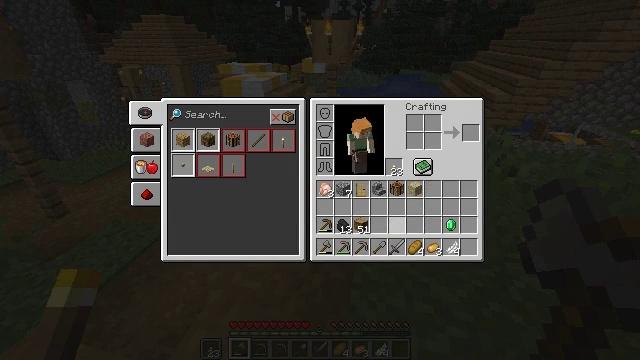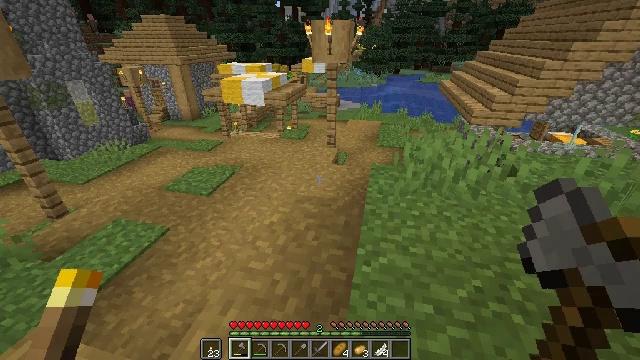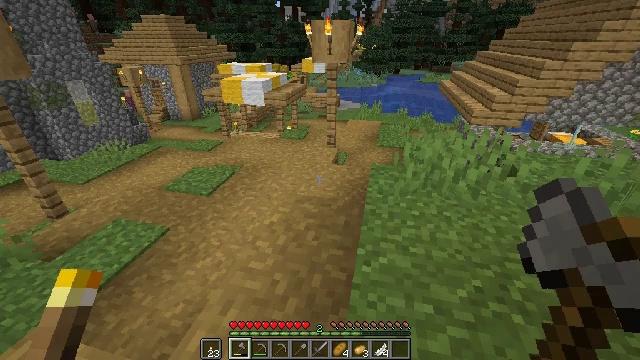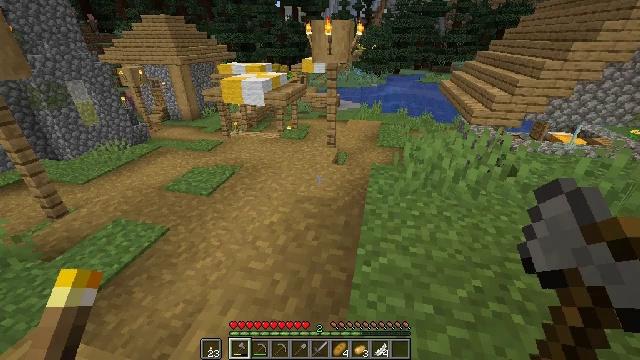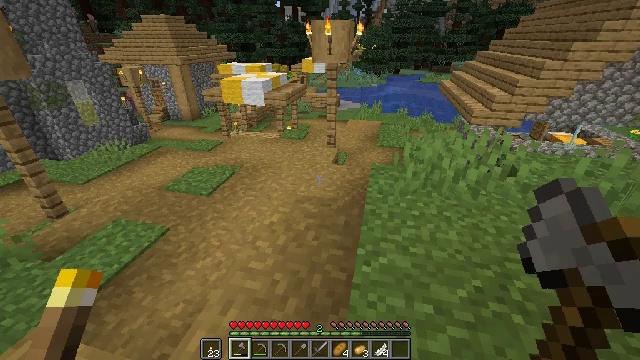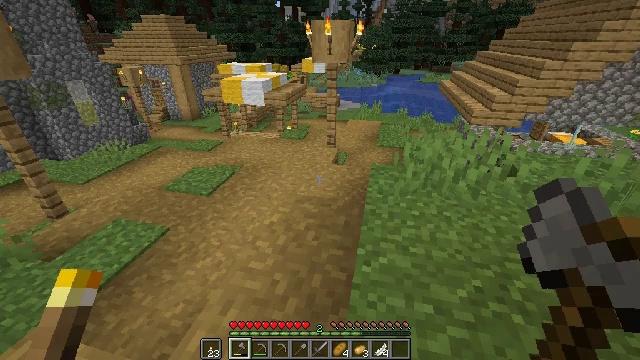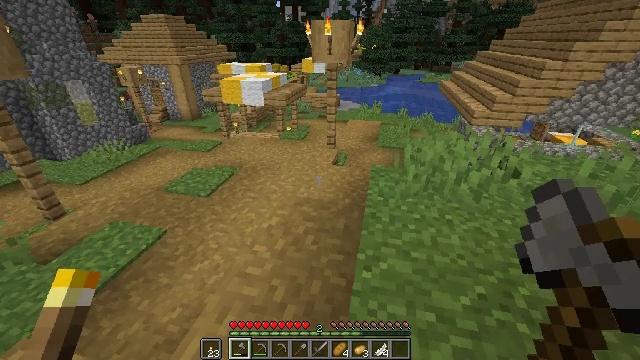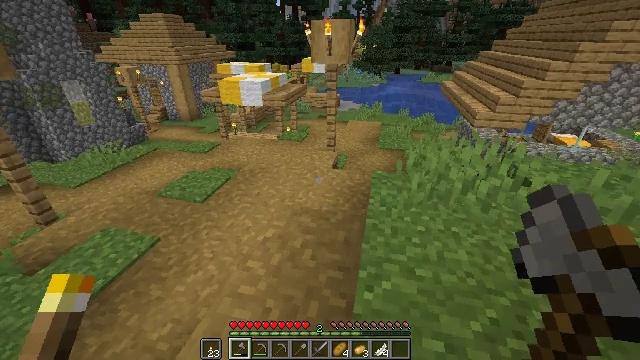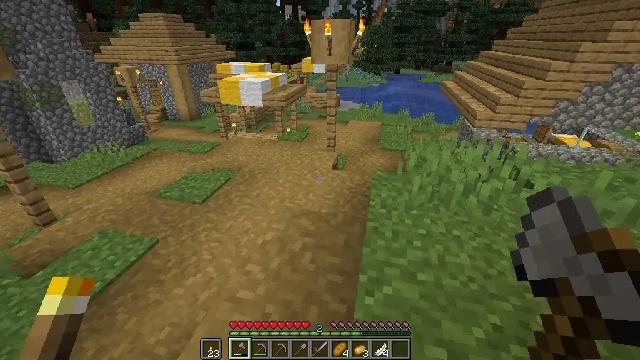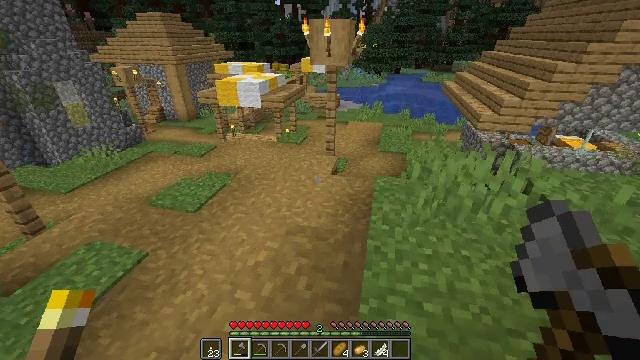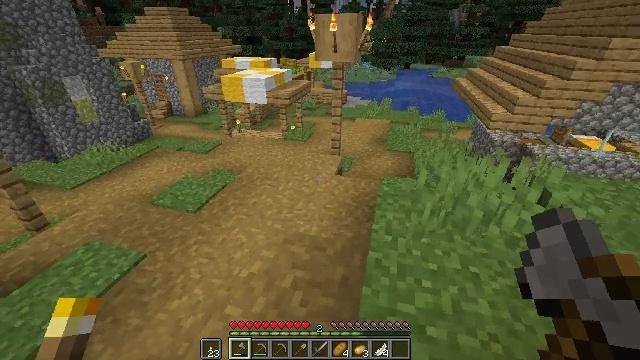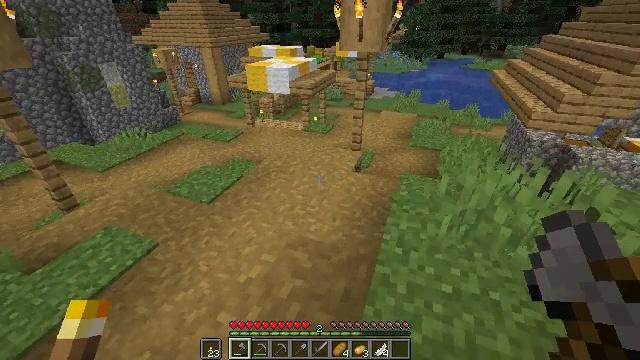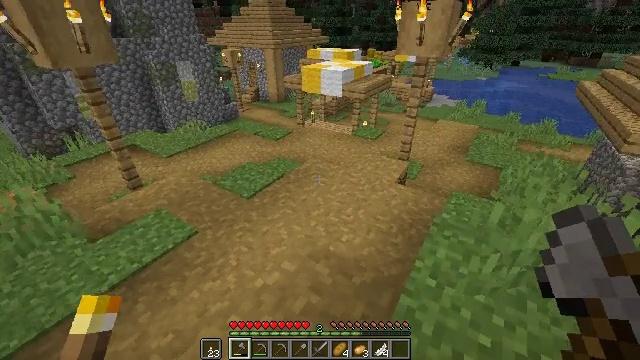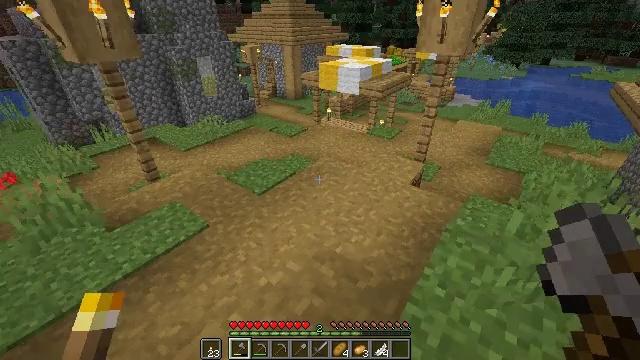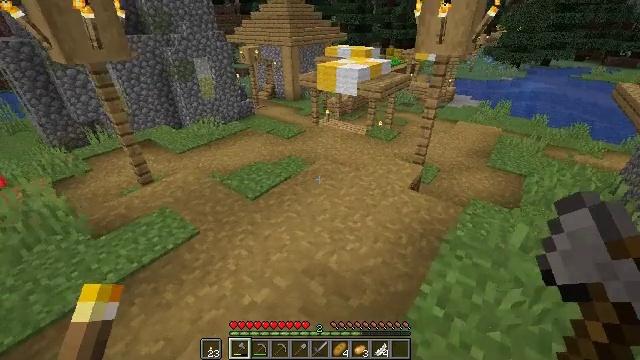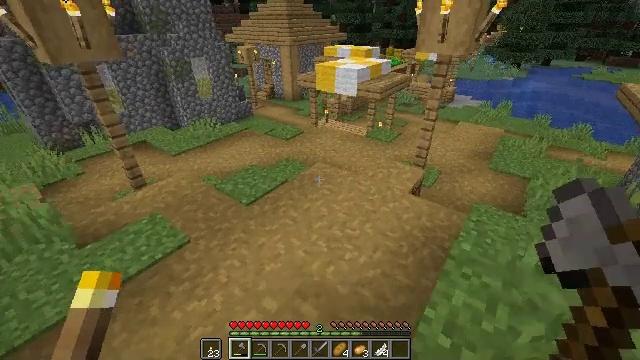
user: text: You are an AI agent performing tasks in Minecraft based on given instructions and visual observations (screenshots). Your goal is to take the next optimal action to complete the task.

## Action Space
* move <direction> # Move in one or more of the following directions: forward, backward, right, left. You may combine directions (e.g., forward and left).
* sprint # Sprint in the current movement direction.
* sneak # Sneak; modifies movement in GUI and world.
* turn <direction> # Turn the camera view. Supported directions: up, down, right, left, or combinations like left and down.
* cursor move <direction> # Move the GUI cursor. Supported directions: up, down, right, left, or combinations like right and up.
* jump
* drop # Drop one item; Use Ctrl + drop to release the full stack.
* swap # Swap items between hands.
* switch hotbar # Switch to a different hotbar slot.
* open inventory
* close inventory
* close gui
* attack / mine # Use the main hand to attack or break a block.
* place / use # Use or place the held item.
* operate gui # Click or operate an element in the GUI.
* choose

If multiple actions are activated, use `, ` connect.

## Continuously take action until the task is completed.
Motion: motion action
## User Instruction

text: Reclaim the grass path segment.
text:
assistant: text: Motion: no_op
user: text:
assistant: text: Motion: close gui
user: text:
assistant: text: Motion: open inventory
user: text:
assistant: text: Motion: no_op
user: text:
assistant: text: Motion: no_op
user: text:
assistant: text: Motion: move forward
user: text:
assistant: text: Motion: move forward
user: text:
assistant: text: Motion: move forward
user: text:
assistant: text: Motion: move forward and move right
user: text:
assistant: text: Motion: move forward and move right, turn left
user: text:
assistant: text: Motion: move forward and move right, turn left and down
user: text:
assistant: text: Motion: move forward and move right, turn left
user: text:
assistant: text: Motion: move forward, turn left
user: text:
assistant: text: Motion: move forward
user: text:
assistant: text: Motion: move forward
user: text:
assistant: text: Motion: no_op
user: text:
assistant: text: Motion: no_op
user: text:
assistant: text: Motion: no_op
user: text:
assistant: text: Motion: no_op
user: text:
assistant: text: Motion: no_op
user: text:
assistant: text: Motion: no_op
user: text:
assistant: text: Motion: no_op
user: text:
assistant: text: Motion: no_op
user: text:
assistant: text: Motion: no_op
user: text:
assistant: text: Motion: no_op
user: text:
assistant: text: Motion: no_op
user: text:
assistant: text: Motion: no_op
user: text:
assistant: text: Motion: move forward
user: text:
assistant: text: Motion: move forward, turn left and down
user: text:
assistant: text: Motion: move forward, turn left and down